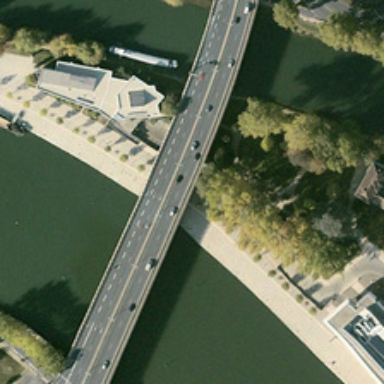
A bridge is over a river near some green trees and several buildings .